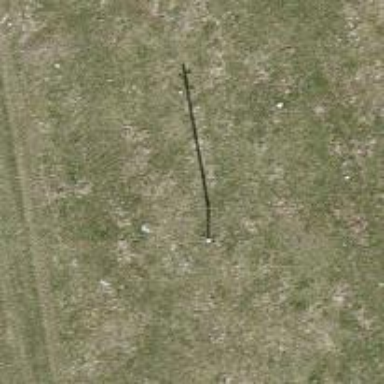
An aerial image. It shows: Minor power line with 3 cables.